Field crop: maize
Growth stage: 2
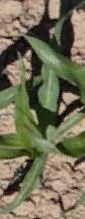
Species: maize